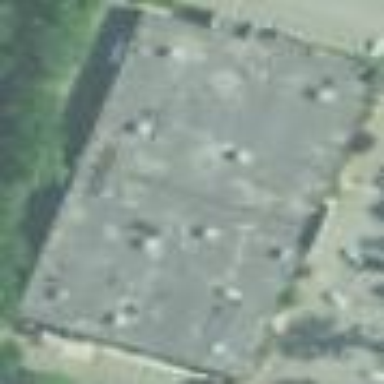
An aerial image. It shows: Building.